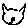
Label: cat